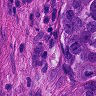
Metastatic tissue present: yes